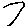
Label: zigzag